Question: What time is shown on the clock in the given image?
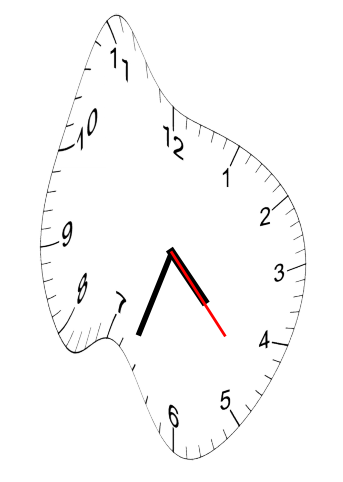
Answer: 04:33:23